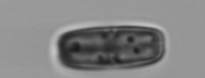
Label: Ephemera